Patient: sex M, age 37
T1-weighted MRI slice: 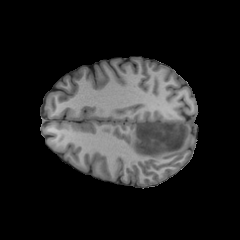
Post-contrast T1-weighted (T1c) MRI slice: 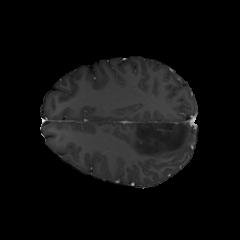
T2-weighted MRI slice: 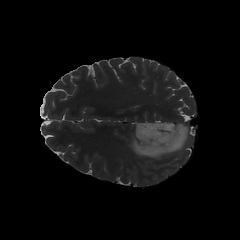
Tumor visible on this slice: yes
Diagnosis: Astrocytoma, IDH-mutant
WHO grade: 2